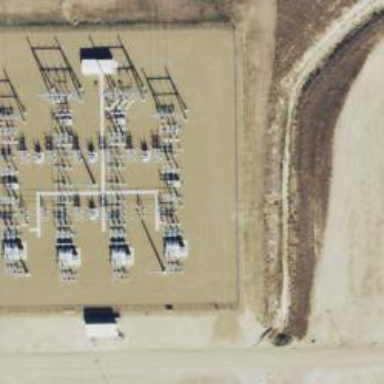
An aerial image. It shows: Switch used for power control.